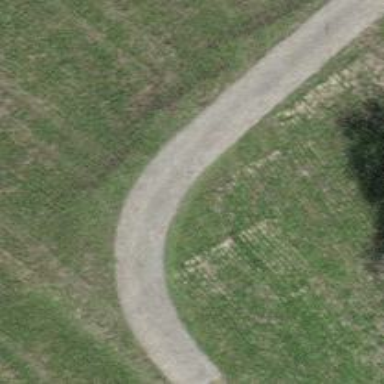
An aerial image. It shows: Paved track with grade1 quality.